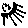
Label: sun